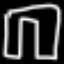
Label: pants